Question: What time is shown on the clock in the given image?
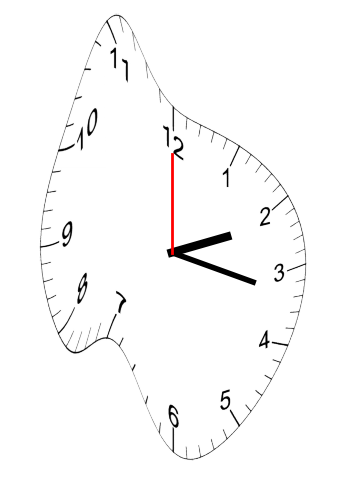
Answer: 02:17:00